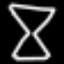
Label: hourglass